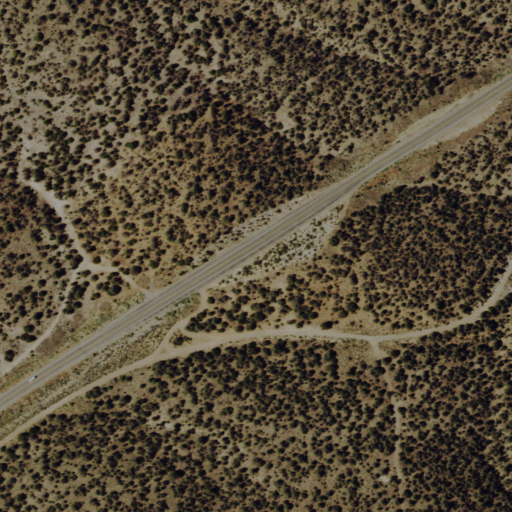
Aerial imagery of gap in Nevada named Lida Summit containing evergreen forest, low intensity development, open development, and medium intensity development